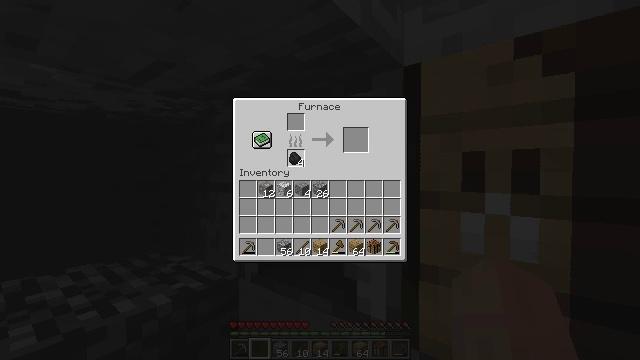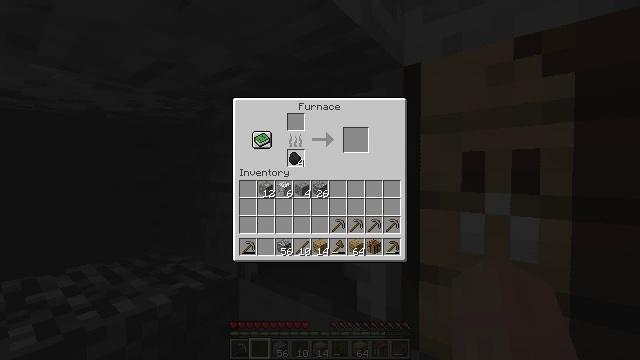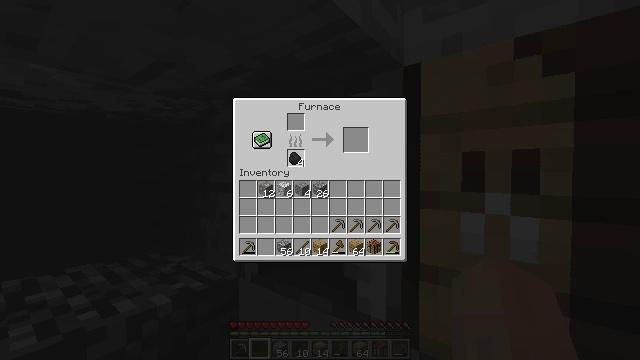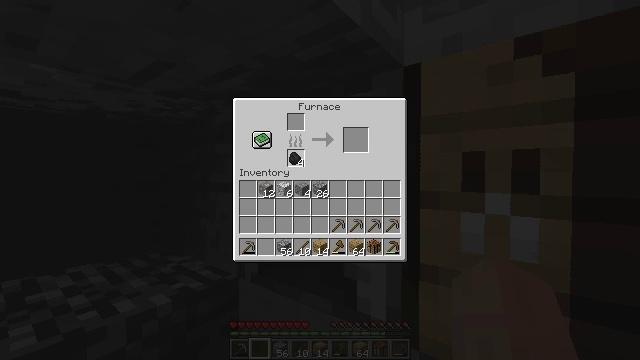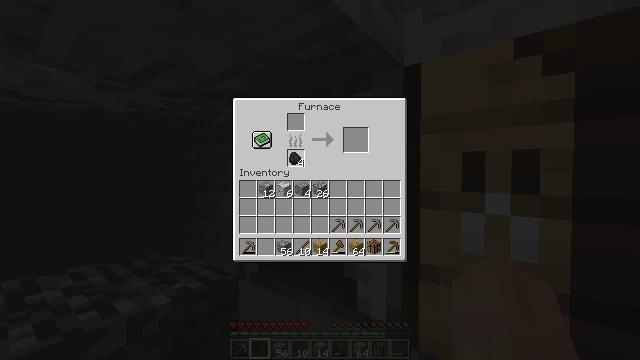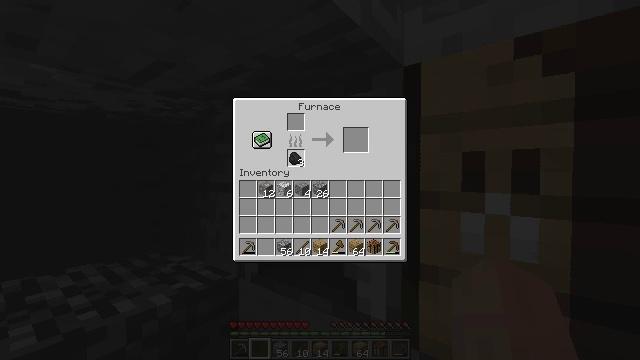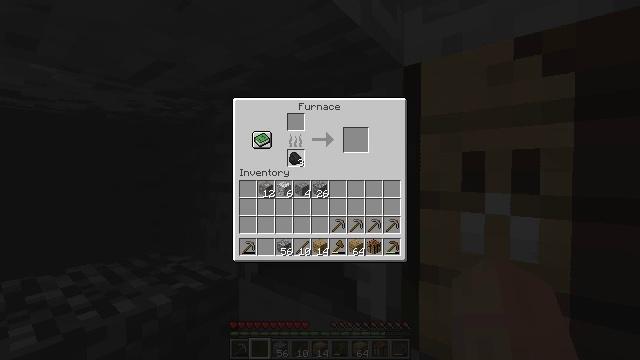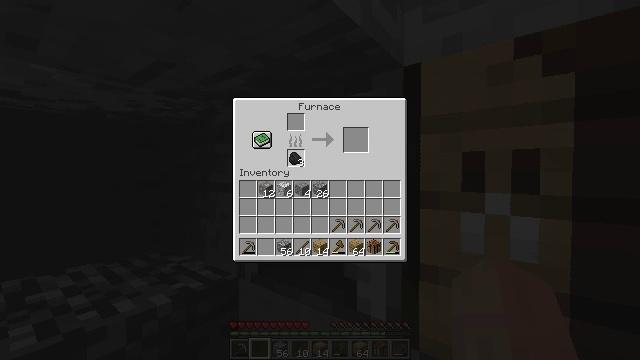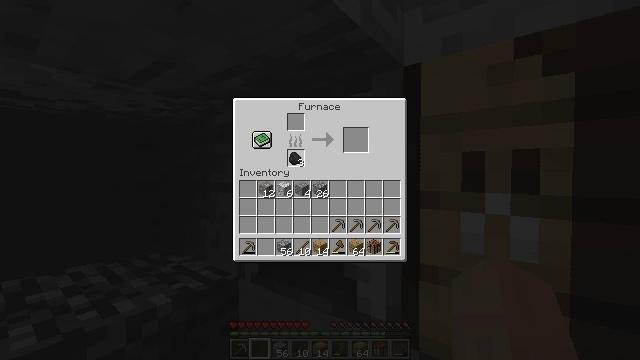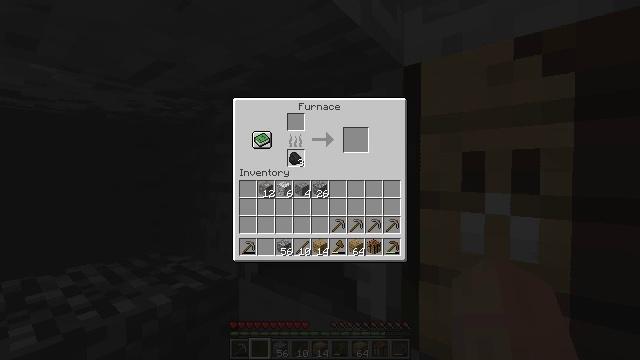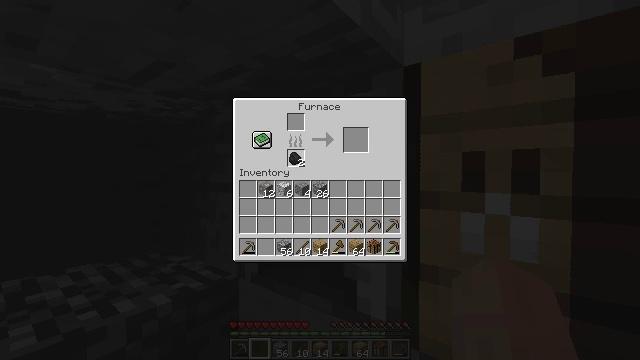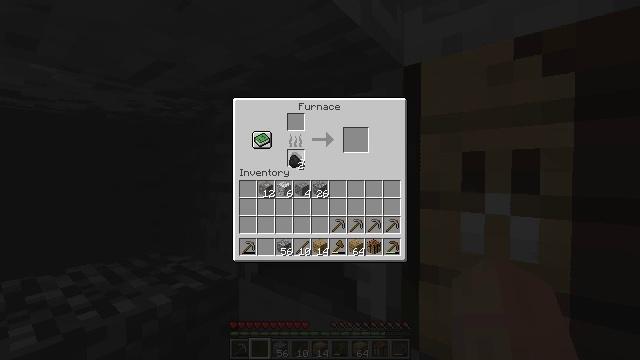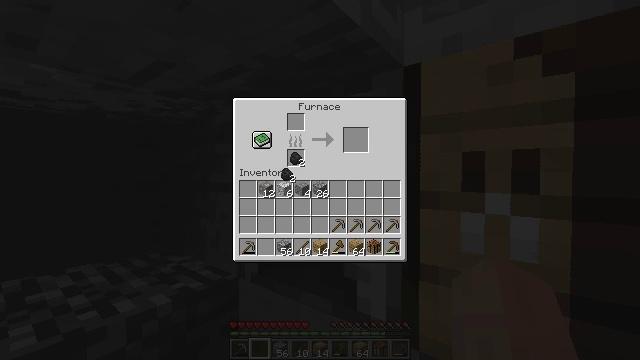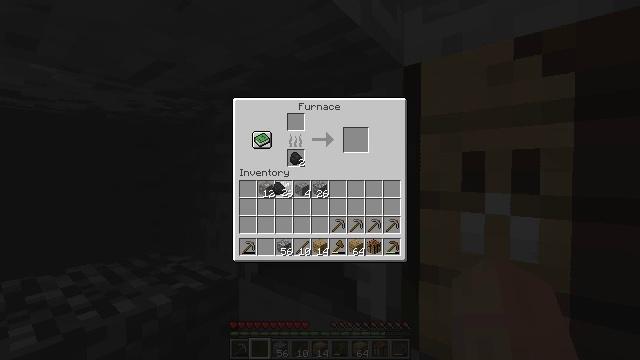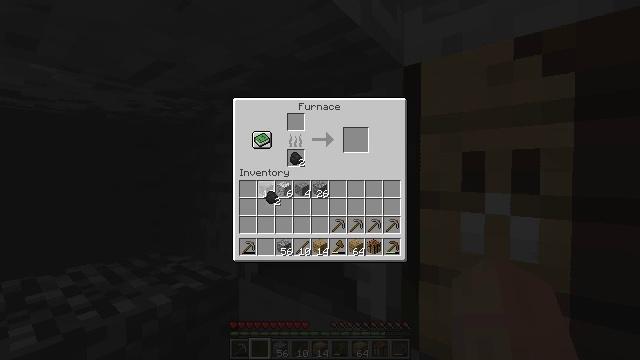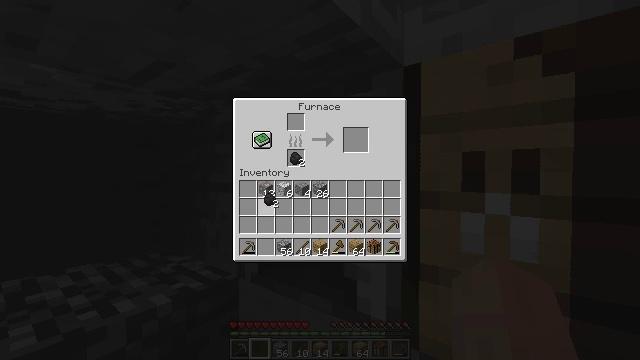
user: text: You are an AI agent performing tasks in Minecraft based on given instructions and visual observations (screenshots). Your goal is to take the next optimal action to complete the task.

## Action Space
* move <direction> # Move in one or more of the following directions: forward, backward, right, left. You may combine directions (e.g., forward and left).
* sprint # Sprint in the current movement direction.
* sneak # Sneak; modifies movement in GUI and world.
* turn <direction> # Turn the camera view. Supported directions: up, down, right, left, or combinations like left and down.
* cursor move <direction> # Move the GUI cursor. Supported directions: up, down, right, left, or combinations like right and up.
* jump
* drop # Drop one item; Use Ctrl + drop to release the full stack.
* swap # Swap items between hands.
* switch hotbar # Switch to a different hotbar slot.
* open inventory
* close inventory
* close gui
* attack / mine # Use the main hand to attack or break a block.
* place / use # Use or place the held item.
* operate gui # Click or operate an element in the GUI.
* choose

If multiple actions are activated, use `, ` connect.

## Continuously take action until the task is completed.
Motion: motion action
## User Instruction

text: Put sticks and coal together to craft a torch.
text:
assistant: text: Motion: choose
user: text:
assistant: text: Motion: choose
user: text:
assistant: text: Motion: choose
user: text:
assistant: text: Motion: choose
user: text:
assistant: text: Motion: no_op
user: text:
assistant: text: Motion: no_op
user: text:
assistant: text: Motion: choose
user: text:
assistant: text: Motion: choose
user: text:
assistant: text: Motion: choose
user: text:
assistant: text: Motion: no_op
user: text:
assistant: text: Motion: no_op
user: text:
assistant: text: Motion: cursor move left and down
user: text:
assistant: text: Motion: cursor move left and down
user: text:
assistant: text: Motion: cursor move left and down
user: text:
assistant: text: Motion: no_op
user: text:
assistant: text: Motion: no_op
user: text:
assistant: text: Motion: no_op
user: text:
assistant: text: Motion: no_op
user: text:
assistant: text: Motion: no_op
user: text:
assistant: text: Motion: no_op
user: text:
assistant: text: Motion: no_op
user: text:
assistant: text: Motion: no_op
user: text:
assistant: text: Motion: operate gui
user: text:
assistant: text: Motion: operate gui
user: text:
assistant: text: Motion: operate gui
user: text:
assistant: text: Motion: operate gui
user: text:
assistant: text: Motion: no_op
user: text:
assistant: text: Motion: no_op
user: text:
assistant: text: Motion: no_op
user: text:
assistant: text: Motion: cursor move up